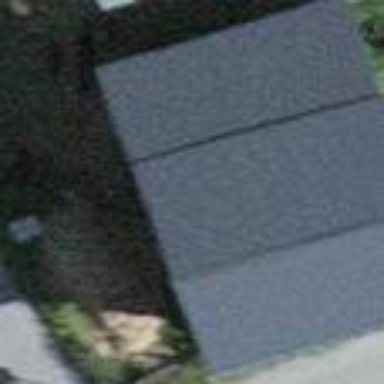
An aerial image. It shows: Simple and straightforward house.